Field crop: maize
Growth stage: 2
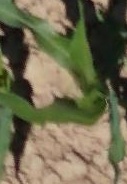
Species: maize